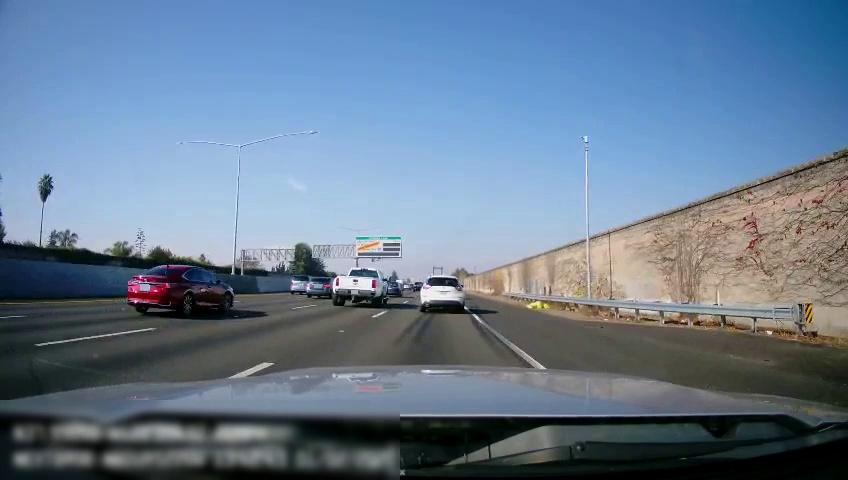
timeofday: Day
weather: Sunny
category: Drivable Space
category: Vehicles | Car
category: Vehicles | Truck
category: Vehicles | SUV
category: Vehicles | SUV
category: Vehicles | Car
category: Vehicles | Car
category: Vehicles | Car
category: Lanes | Current Lane
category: Lanes | Current Lane
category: Lanes | Alternate Lane
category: Lanes | Alternate Lane
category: Lanes | Alternate Lane
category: Traffic | Signs
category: Traffic | Signs